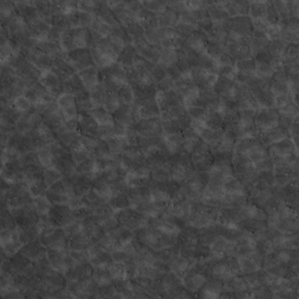
Label: non_frost